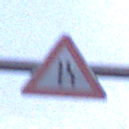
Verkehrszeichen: EinseitigVerengteFahrbahnRechts
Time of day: SunriseSunset
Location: Outdoor (Urban)
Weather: PartlyCloudy
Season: NotSpecified
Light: Natural